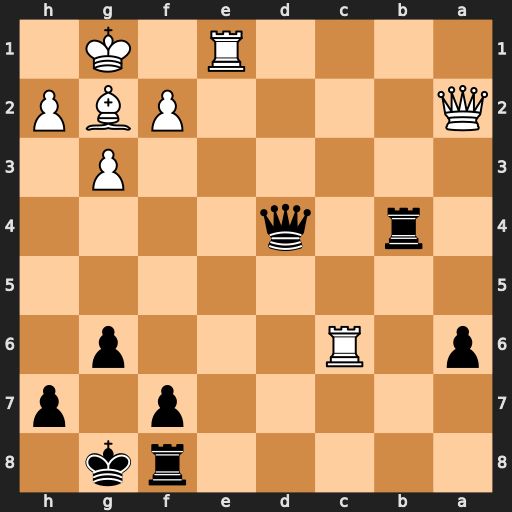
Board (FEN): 5rk1/5p1p/p1R3p1/8/1r1q4/6P1/Q4PBP/4R1K1
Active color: b
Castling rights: -
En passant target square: -
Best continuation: Rb2 Qxb2 Qxb2